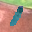
Label: 1